Aerial crown-view tile of a tropical tree (Barro Colorado Island, Panama), acquired 20241112:
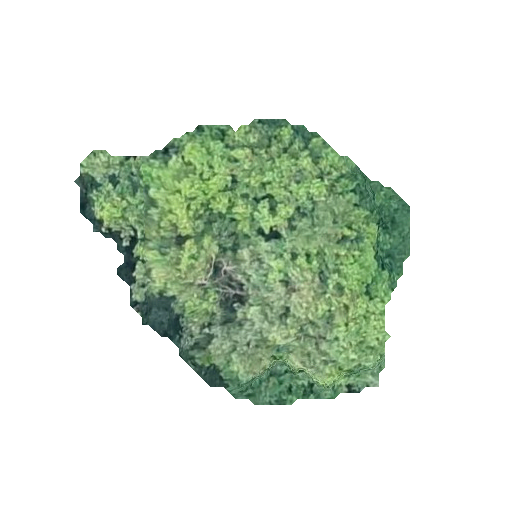
Species: Prioria copaifera
GBIF accepted scientific name: Prioria copaifera
Crown area: 103.558 m²